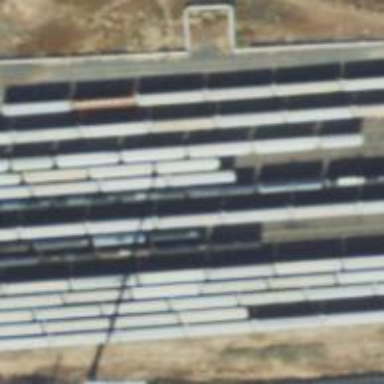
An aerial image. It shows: Railway yard.